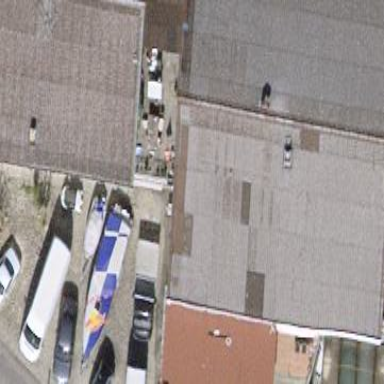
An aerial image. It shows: Fuel station building.